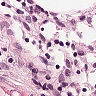
Metastatic tissue present: no